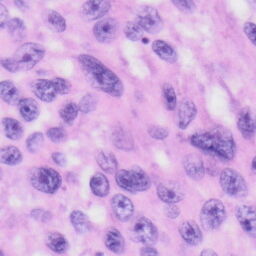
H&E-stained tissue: Skin